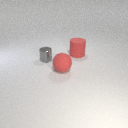
large red rubber cylinder behind large red rubber sphere